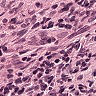
Metastatic tissue present: no